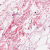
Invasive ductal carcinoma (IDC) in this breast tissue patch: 0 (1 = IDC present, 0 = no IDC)